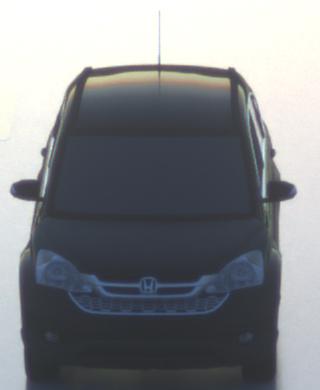
Make: Honda
Model: CR-V
Detailed model: CR-V (III) (04/10 - 10/12)
Model produced from: 2010
Model produced until: 2012
Doors: 5
Color: black
Road condition: wet road
Daytime: dawn
Contrast: medium contrast